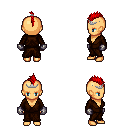
a pixel art fantasy rpg character, female body template, human, tanned skin, brown robe, teal pants, red mohawk hairstyle, silver tiara, metal gloves, four views (front, back, left, right), 2x2 character sprite sheet, small pixel art, hard edges, no anti-aliasing